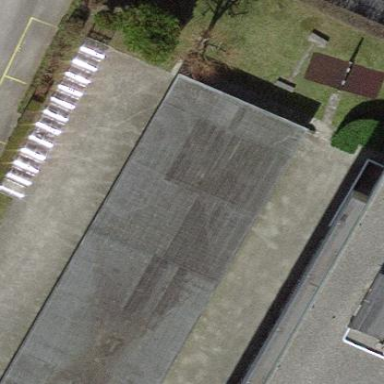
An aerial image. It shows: Group of garages.